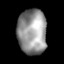
Tissue: lung
Cell type: T cells
Senescence score: 0.2418
Nuclear area (px): 1286
Mean DAPI intensity: 148.796